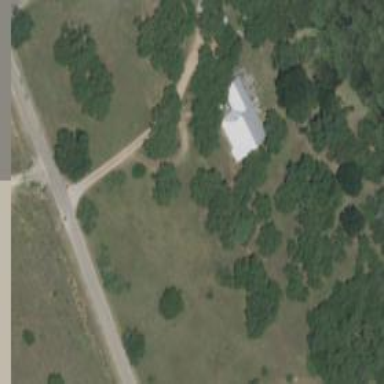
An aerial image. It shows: Driveway leading to service road.